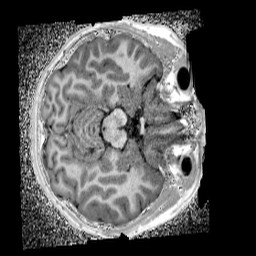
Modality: UNIT1_denoised
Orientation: axial
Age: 12
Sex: male
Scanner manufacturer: siemens
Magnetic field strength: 3 T
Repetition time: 4 s
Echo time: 0.00299 s